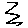
Label: zigzag